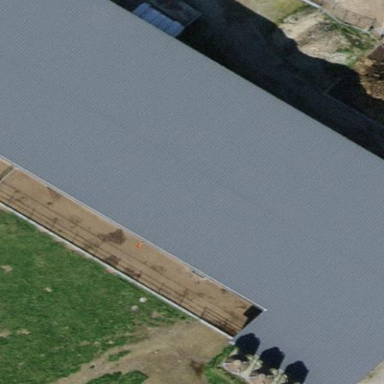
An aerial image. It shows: Skillion-roofed farm auxiliary building.